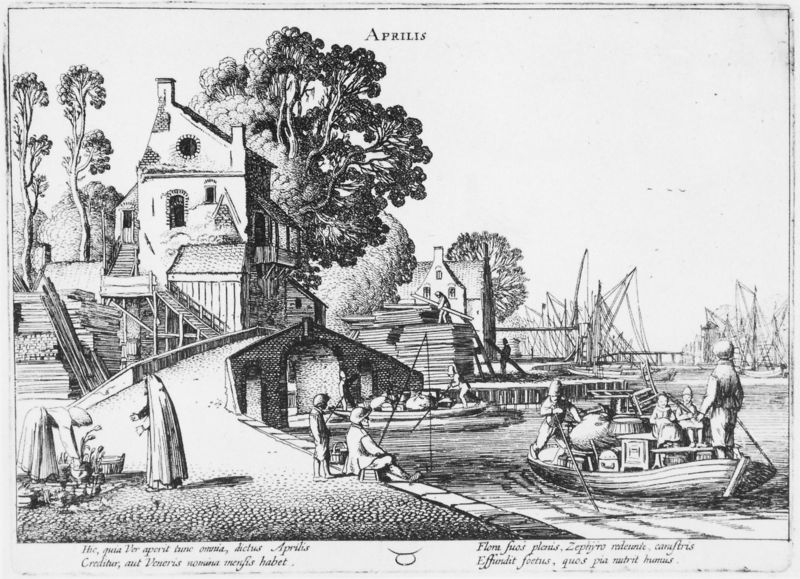
Titel: Die zwölf Monate III
Künstler: Jan van de Velde
Schlagwörter: baum, mann, wasser, bäume, fluss, frauen, menschen, see, ufer, blumen, fenster, frau, holz, zeichnung, dach, gebäude, haus, weg, stein, möbel, häuser, brücke, händler, boot, boote, kahn, schiffe, schrift, fischer, bullauge, rundes fenster, hafen, ladung, kai, treppe, bretter, stadtansicht, verfall, ruine, steinbrücke, schwarz-weiss, druckgrafik, text, has, umzug, angler, ware, hafenarbeiter, kalenderblatt, verladen, april, spril